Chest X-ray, AP view. Patient: 55 years old, sex F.
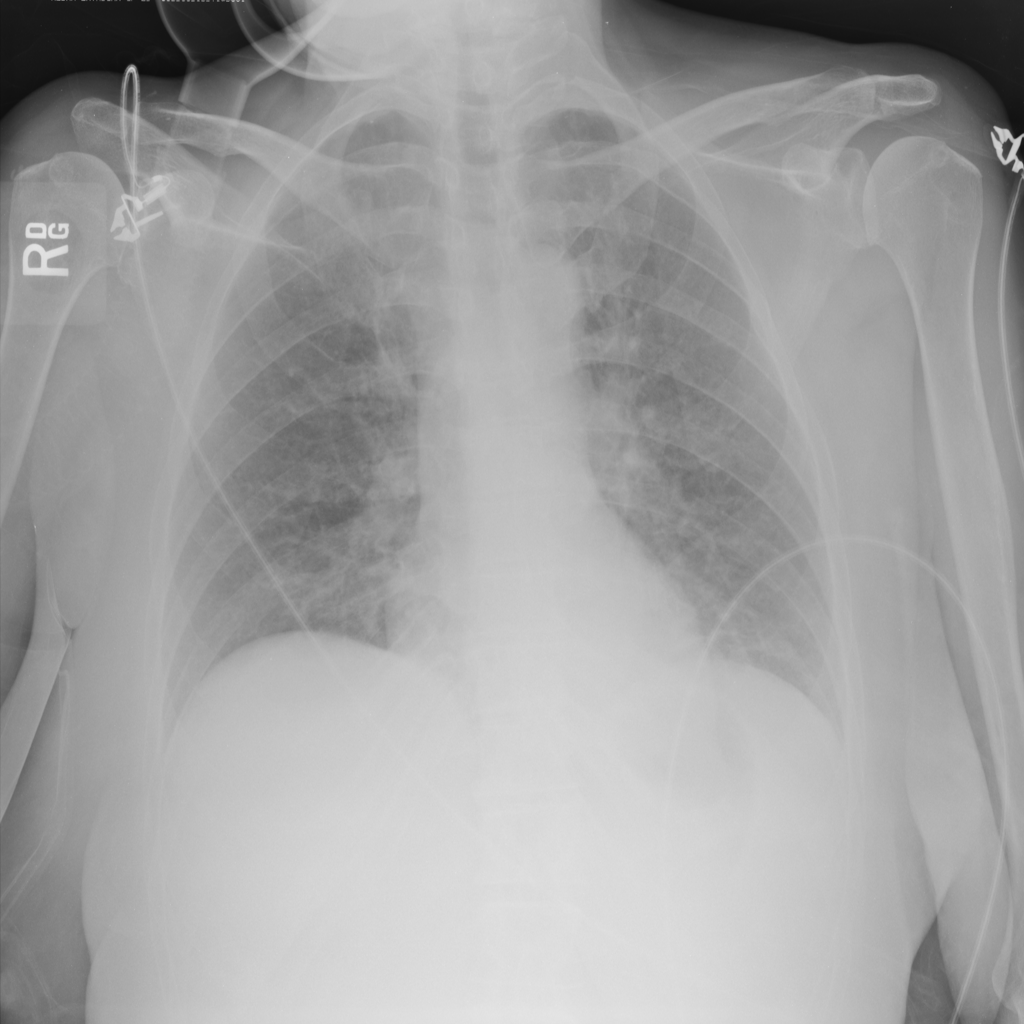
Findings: Atelectasis